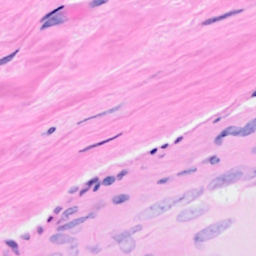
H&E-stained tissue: Breast